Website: crate-barrel
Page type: billing-address
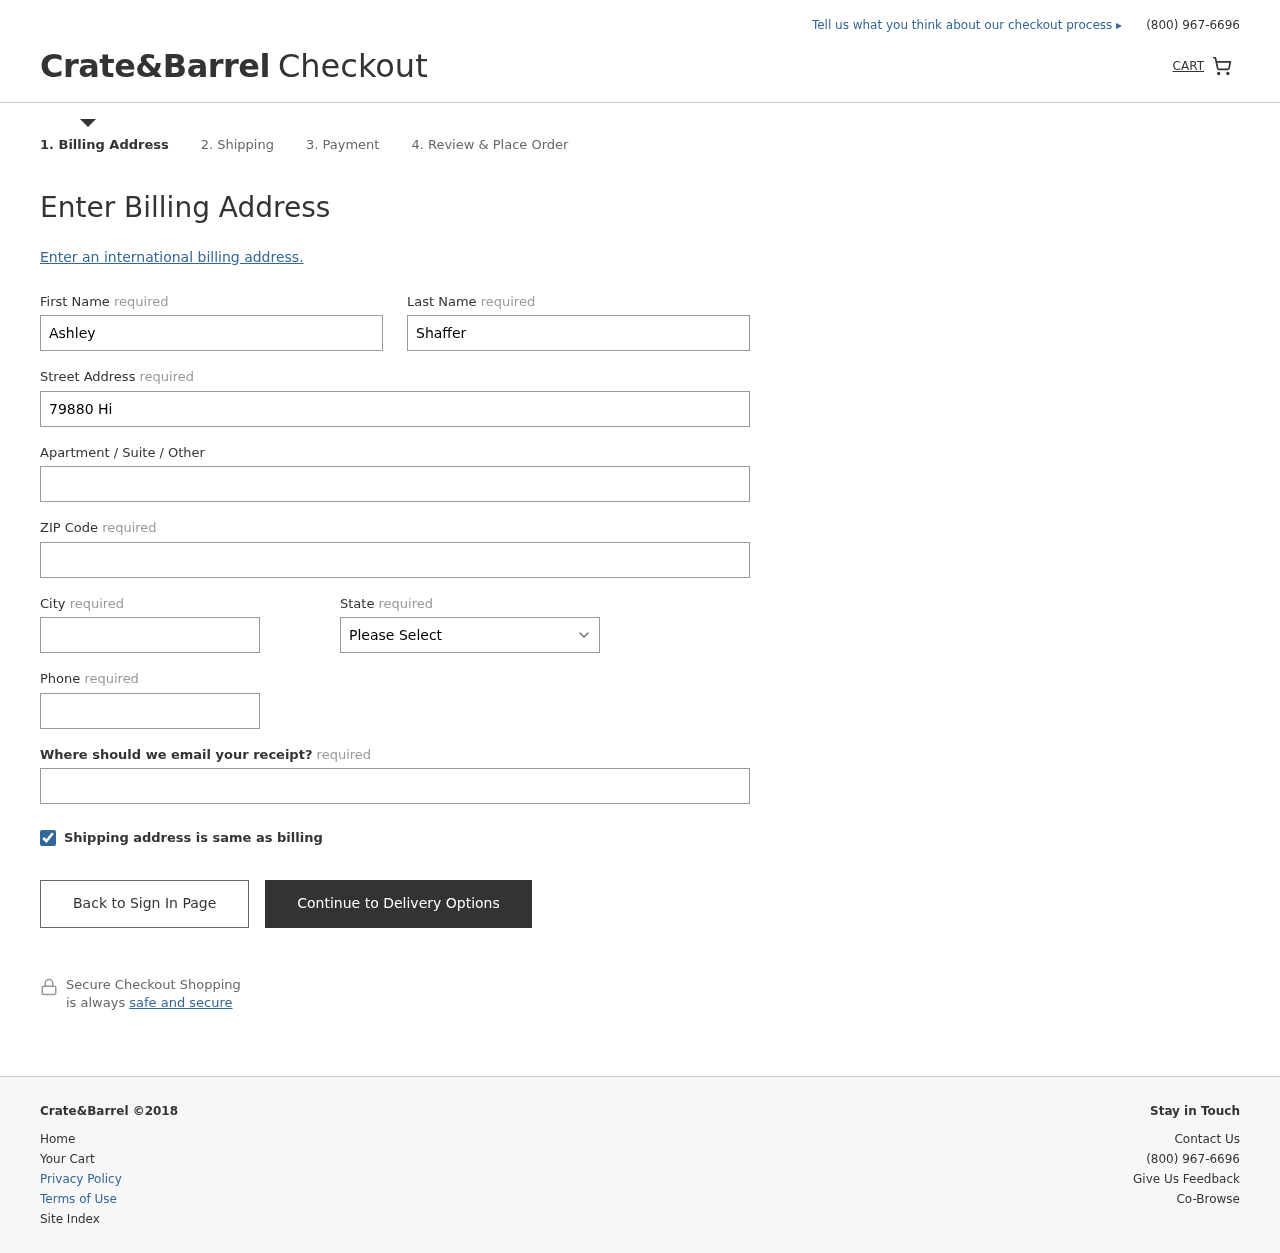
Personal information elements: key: PII_STATE
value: FM
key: PII_FIRSTNAME
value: Ashley
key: PII_LASTNAME
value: Shaffer
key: PII_STREET
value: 79880 Hicks Summit Apt. 271
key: PII_POSTCODE
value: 62957
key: PII_CITY
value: Keithport
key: PII_PHONE
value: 6433831414
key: PII_EMAIL
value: ashaffer@yahoo.com